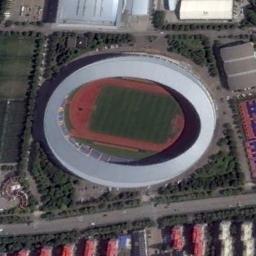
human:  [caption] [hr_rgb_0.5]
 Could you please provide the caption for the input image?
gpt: The circular stadium is surrounded by roads and lawns, With buildings next to it .

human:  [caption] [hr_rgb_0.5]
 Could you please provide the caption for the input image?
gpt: There are rows of buildings around this oval stadium .

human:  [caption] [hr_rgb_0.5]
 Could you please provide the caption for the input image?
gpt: The stadium is on the grass next to some buildings and trees .

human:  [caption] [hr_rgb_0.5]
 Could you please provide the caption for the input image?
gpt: There are many buildings of different shapes and sizes next to the stadium .

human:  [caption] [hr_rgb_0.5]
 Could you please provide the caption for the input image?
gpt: There are some buildings and green trees beside the stadium .